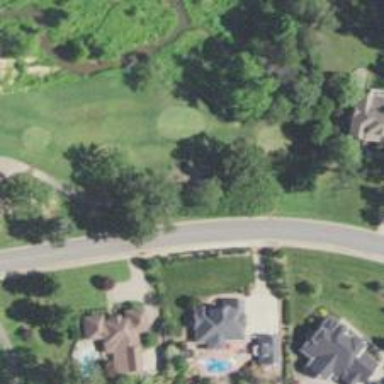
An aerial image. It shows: Path for both roads and golfers.